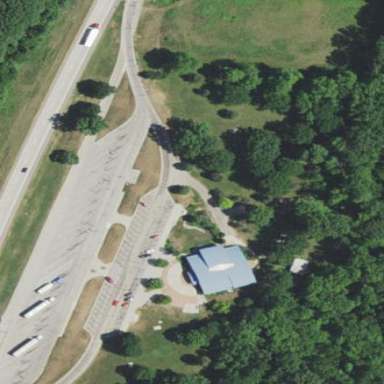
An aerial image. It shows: Rest area along the road.